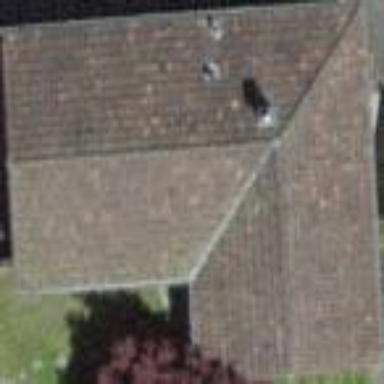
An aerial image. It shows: Building with gabled roof made of roof tiles.